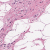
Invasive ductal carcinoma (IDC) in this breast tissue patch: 0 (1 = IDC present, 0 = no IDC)